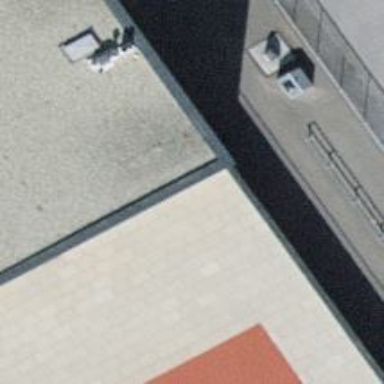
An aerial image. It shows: Surveillance system is in place.